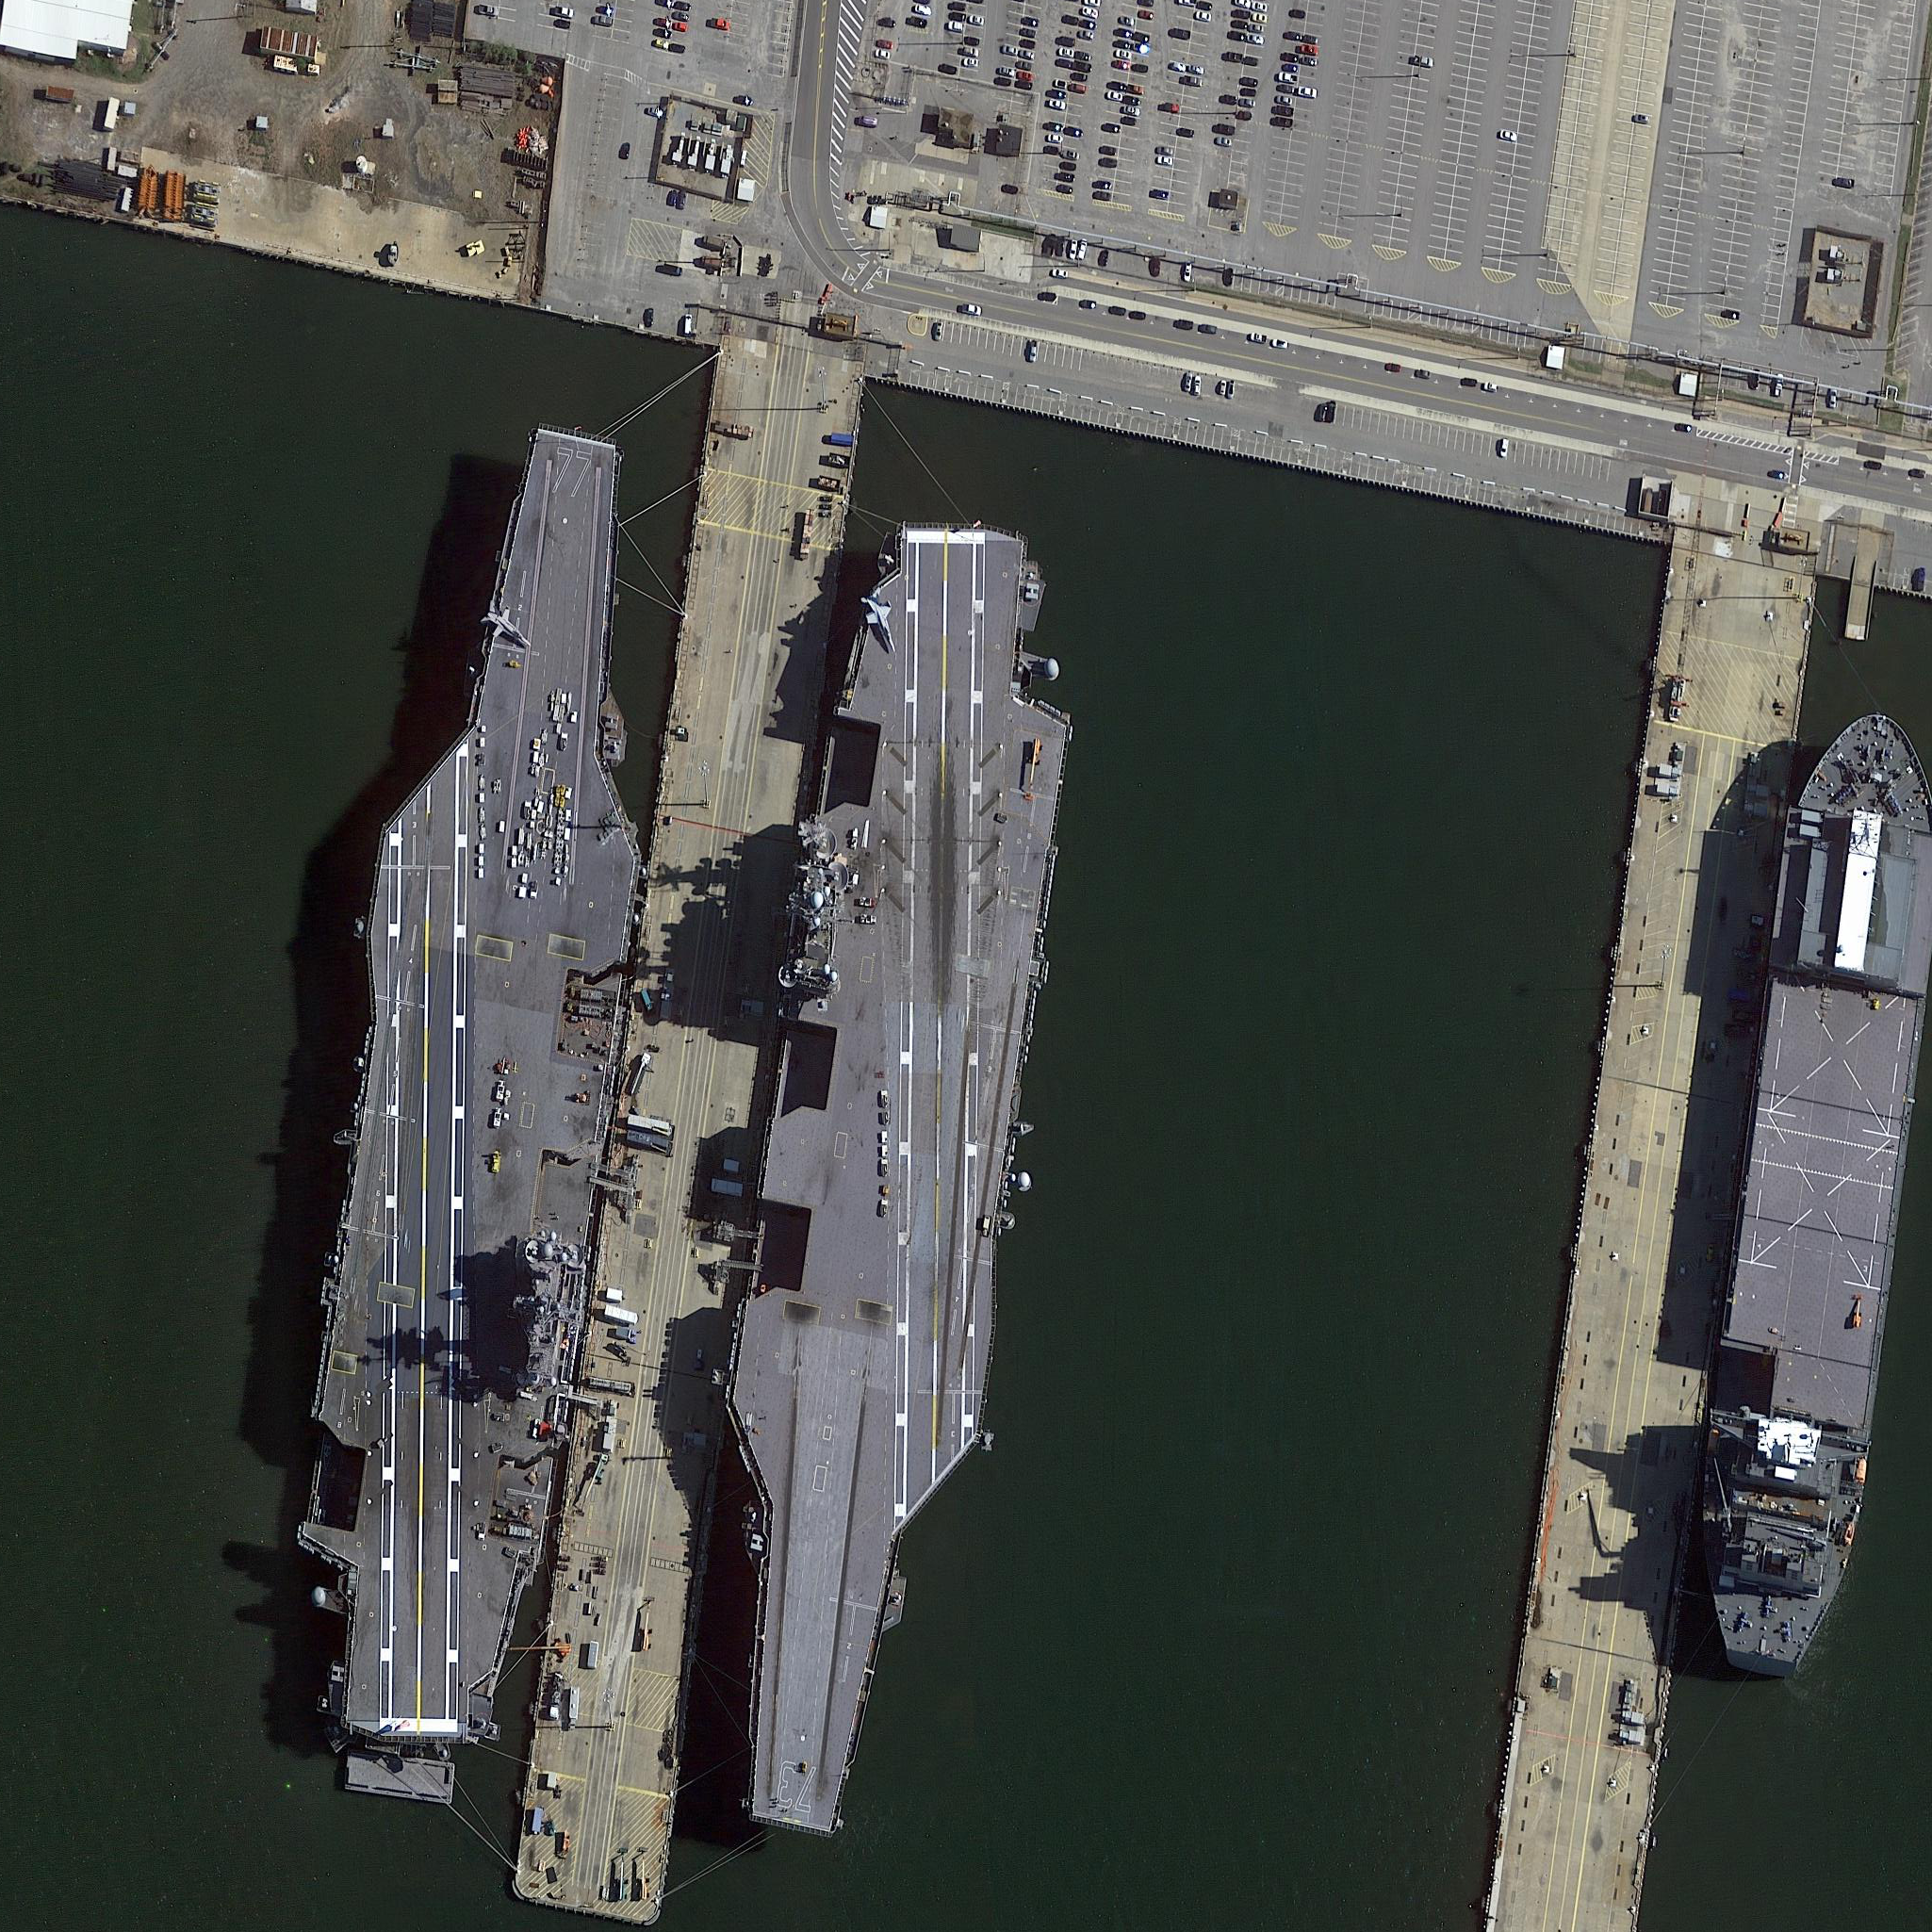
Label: aircraft_carrier